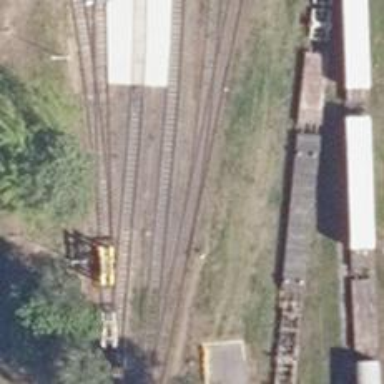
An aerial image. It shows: Railway switch.